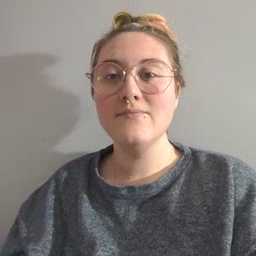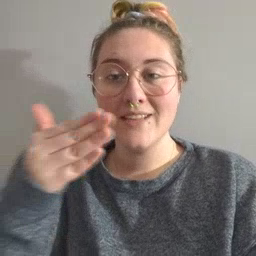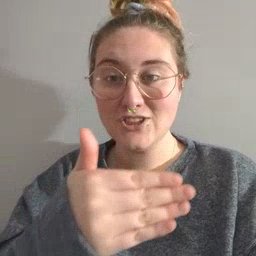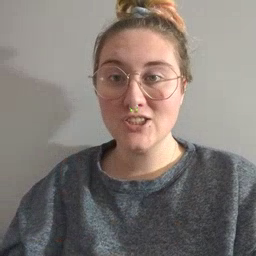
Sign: fish